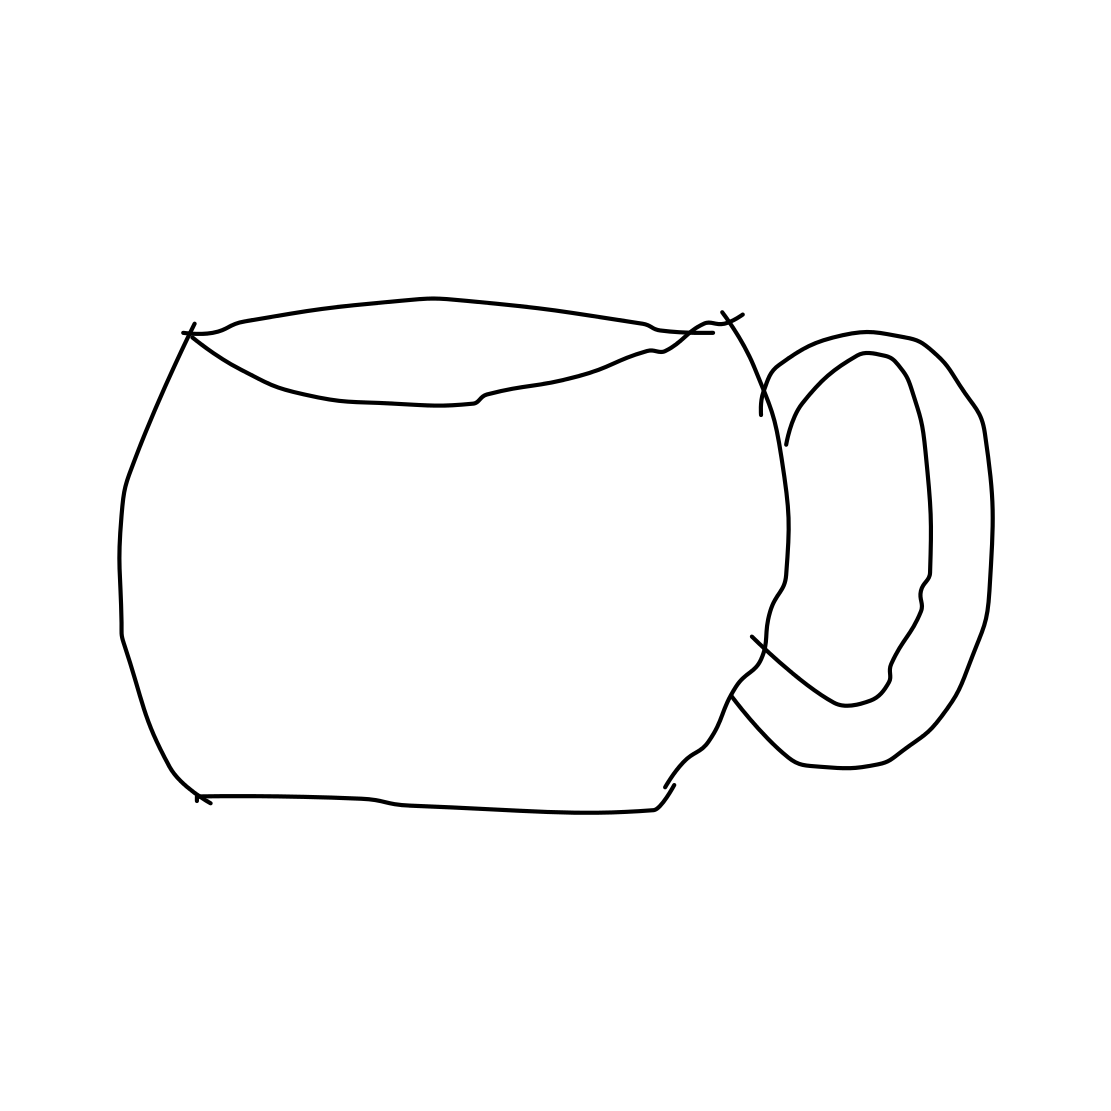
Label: mug